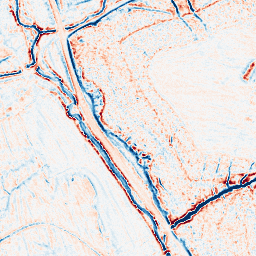
Category: edge_preserving
Decomposition family: bilateral
Decomposition parameters: d: 9
sigma_color: 50
sigma_space: 150
Upsampling method: cubic_catmull_rom
Upsampling parameters: scale: 4
Upsampling scale: 4